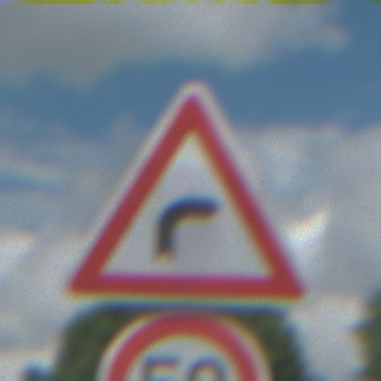
Verkehrszeichen: KurveRechts
Zusatzzeichen unten: Geschwindigkeit50
Umgebung: Outdoor, Nature
Tageszeit: Midday
Wetter: PartlyCloudy
Licht: Natural
Jahreszeit: NotSpecified
Kontrast: HighContrast